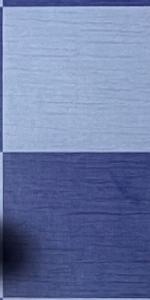
Label: Empty